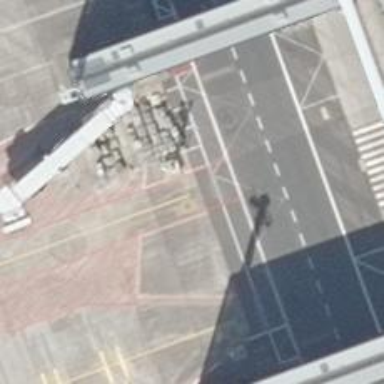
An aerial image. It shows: Parking position at the airport on concrete surface.